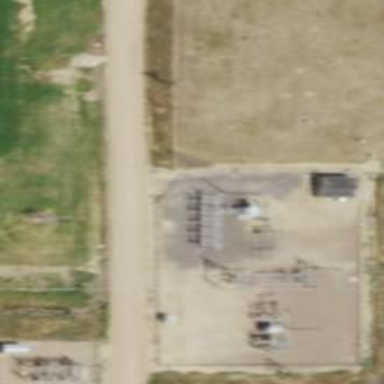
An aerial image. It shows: Distribution level power substation surrounded by fence.